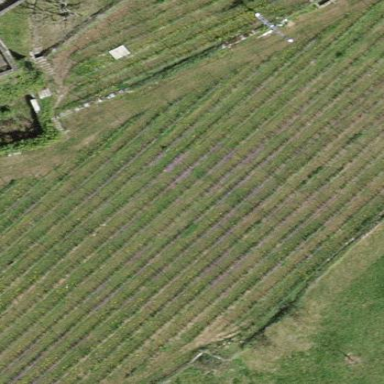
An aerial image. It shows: Vineyard with grape crops.